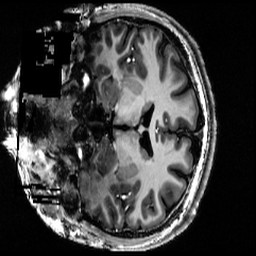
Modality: T1w
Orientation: coronal
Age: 19
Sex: male